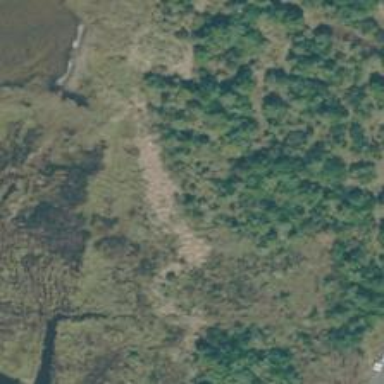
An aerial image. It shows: Woodland with evergreen needle-leaved trees.